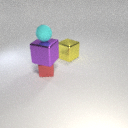
small red metal cube in front of large yellow metal cube